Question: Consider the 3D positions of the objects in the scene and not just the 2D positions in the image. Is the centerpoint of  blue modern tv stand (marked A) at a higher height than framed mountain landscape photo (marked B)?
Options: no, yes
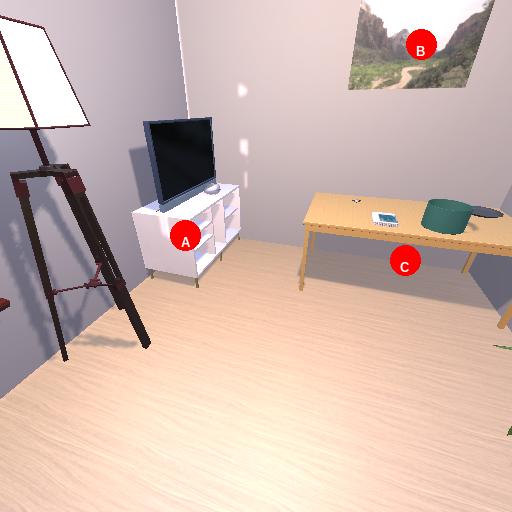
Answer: no